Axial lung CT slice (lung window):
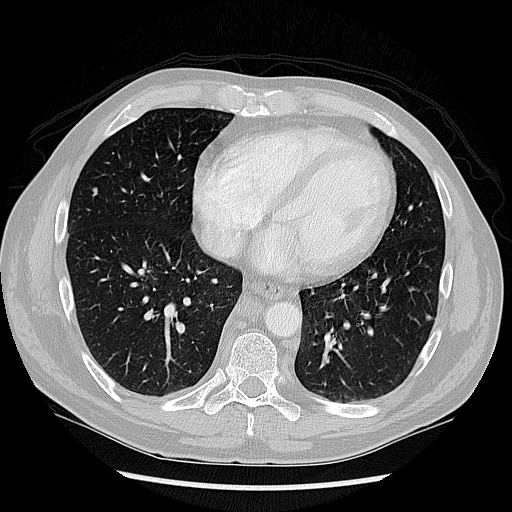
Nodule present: no